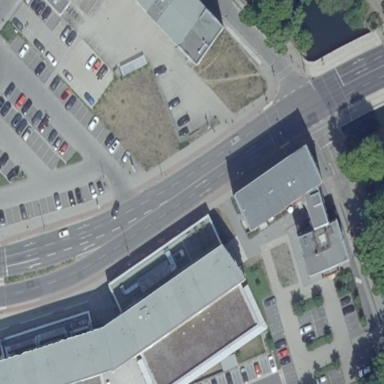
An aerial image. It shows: Part of building.